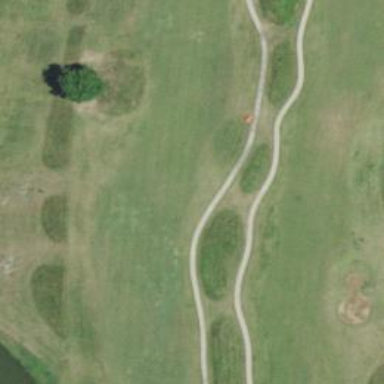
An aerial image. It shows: Grassy area designated as golf fairway.